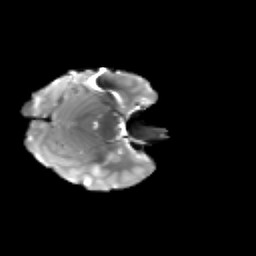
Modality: T2w
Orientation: axial
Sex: female
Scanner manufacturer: siemens
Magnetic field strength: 3 T
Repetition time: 5 s
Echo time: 0.071 s